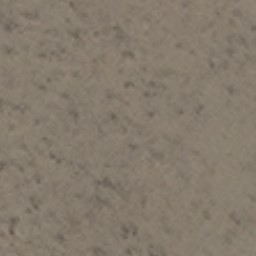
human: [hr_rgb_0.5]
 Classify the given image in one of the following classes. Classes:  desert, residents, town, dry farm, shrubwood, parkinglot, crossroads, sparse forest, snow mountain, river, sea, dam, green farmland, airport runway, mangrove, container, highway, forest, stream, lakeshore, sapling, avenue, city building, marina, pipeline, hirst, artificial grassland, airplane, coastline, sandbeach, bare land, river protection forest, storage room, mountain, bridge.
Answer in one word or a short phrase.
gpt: bare land